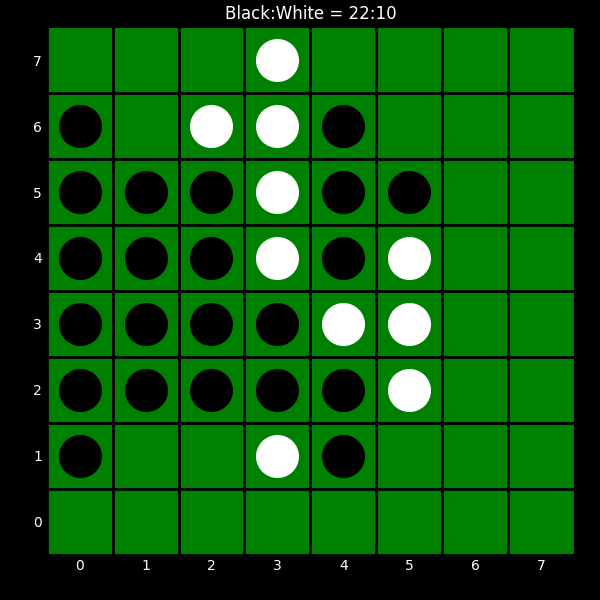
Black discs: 22
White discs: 10